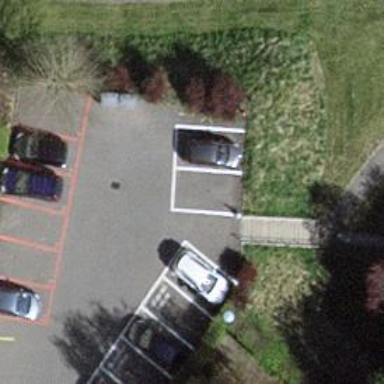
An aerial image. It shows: Set of steps on the road.